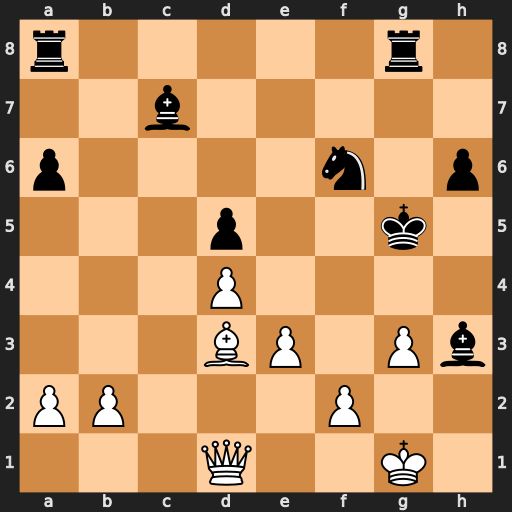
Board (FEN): r5r1/2b5/p4n1p/3p2k1/3P4/3BP1Pb/PP3P2/3Q2K1
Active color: w
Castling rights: -
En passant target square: -
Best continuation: f4+ Bxf4 exf4#